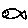
Label: fish